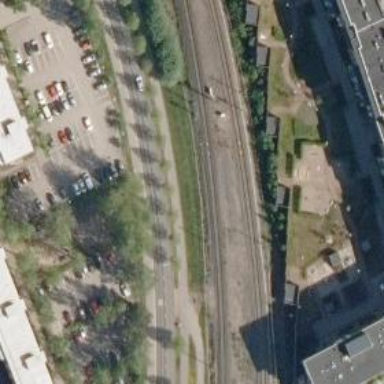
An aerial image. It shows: Railway track with continuous electrified contact line.